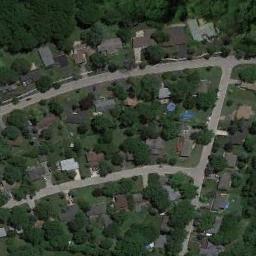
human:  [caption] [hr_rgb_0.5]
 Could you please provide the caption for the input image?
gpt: The medium residential area is well green and has lots of neatly arranged houses .

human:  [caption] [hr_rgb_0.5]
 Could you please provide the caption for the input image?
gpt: Many trees are in medium residential area .

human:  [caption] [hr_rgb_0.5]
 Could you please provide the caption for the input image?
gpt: The medium residential is on the grass next to some trees and road .

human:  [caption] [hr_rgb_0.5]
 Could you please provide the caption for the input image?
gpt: There are a lot of trees in mid-sized residential areas .

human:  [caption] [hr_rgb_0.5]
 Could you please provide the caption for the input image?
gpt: There are many green trees and buildings on the medium residential area .